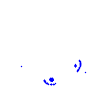
Particle: pion